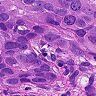
Metastatic tissue present: yes